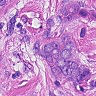
Metastatic tissue present: yes